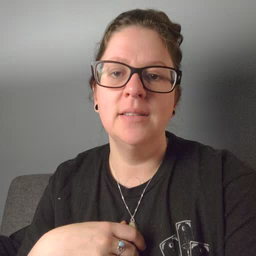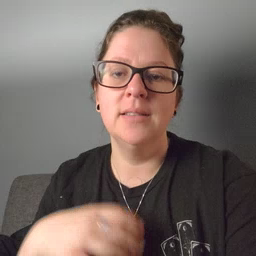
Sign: hello